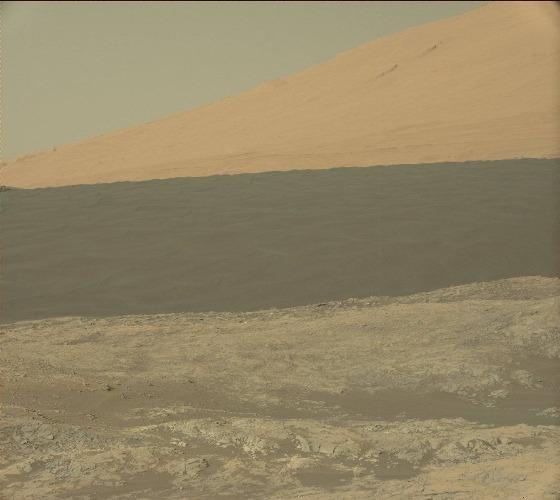
Terrain classes present: Bedrock, Gravel / Sand / Soil, Sky / Distant Mountains